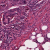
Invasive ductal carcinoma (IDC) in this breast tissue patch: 1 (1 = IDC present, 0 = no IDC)